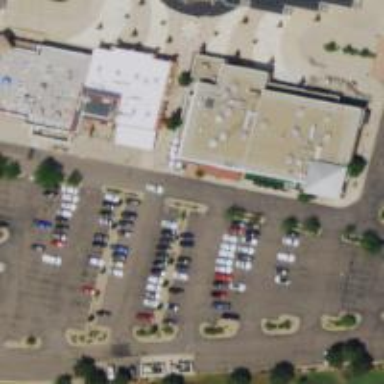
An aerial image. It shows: Retail building.